Question: I have created a custom module and am trying to include a block just after Shopping cart table and before Totals box. But I am unable to get it in that exact place. I can get my block to appear in content section just below everything else but not in between.
If I override checkout.xml and cart.phtml then I can achieve where I want to display my block but I dont want to override the existing files, hence my custom module. Could some one point out what is it that I' missing or doing wrong.
Here's my module code,
'app/code/local/CM/Test/etc/config.xml'
'''
<?xml version="1.0"?>
<config>
<modules>
<CM_Test>
<version>0.1.0</version>
</CM_Test>
</modules>
<frontend>
<routers>
<test>
<use>standard</use>
<args>
<module>CM_Test</module>
<frontName>test</frontName>
</args>
</test>
</routers>
<layout>
<updates>
<cm_test module="CM_Test">
<file>test.xml</file>
</cm_test>
</updates>
</layout>
</frontend>
<global>
<blocks>
<test>
<class>CM_Test_Block</class>
</test>
</blocks>
</global>
</config>
'''
'app/code/local/CM/Test/Block/Somblock.php'
'''
<?php
class CM_Test_Block_Somblock extends Mage_Core_Block_Template
{
protected function _construct()
{
parent::_construct();
$this->setTemplate('test/testing.phtml');
}
public function methodBlock()
{
return 'informations about my block !!' ;
}
}
'''
'app/code/local/CM/Test/controllers/IndexController.php'
'''
<?php
class CM_Test_IndexController extends Mage_Core_Controller_Front_Action
{
public function indexAction()
{
$this->loadLayout();
$this->renderLayout();
}
public function somethingAction()
{
echo 'test mamethode';
}
}
'''
'app/design/frontend/mytheme/layout/test.xml'
'''
<layout version="0.1.0">
<default></default>
<test_index_index>
<reference name="root">
<action method="setTemplate"><template>page/2columns-right.phtml</template>
</action>
</reference>
<reference name="content">
<block type="test/somblock" name="test.somblock" template="test/testing.phtml"/>
</reference>
</test_index_index>
<checkout_cart_index>
<reference name="checkout.cart.form.before">
<block type="test/somblock" name="test.somblock">
<action method="setTemplate"><template>test/testing.phtml</template></action>
</block>
<block type="test/somblock" name="test.somblock" template="test/smtesting.phtml"/>
</reference>
</checkout_cart_index>
</layout>
'''
'app/design/frontend/default/mytheme/template/test/testing.phtml'
'''
TESTING <br/>
<?php
echo $this->getChildHtml('testing.somblock');
echo "HELLO";
'''
'app/design/frontend/default/mytheme/template/test/smtesting.phtml'
'''
<?php
echo $this->methodBlock();
'''
'app/etc/modules/CM_Test.xml'
'''
<?xml version="1.0"?>
<config>
<modules>
<CM_Test>
<codePool>local</codePool>
<active>true</active>
</CM_Test>
</modules>
</config>
'''
When I accessed <URL> it gave me the following o/p
'TESTING HELLO'
When I accessed <URL> it gave me the following o/p

But I need the output 'information about my block' just after shopping cart table and above Subtotals box, how do i do that?
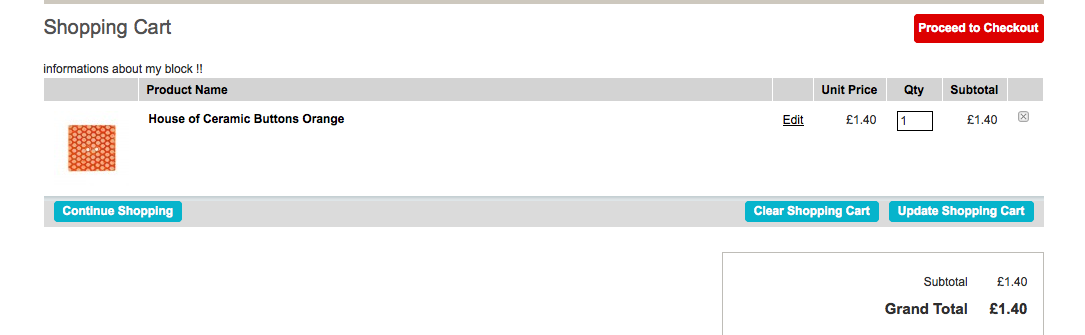
Answer: '''
<checkout_cart_index>
<reference name="checkout.cart">
<block type="test/somblock" name="test.somblock" before="checkout.cart.totals" template="test/testing.phtml" />
<block type="test/somblock" name="test.somblock" after="test.somblock" template="test/smtesting.phtml"/>
</reference>
</checkout_cart_index>
'''
You are referring to the form before the cart, while you want it in the cart. Change your reference and add it before the totals (or before the discount if you like).